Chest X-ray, PA view. Patient: 67 years old, sex F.
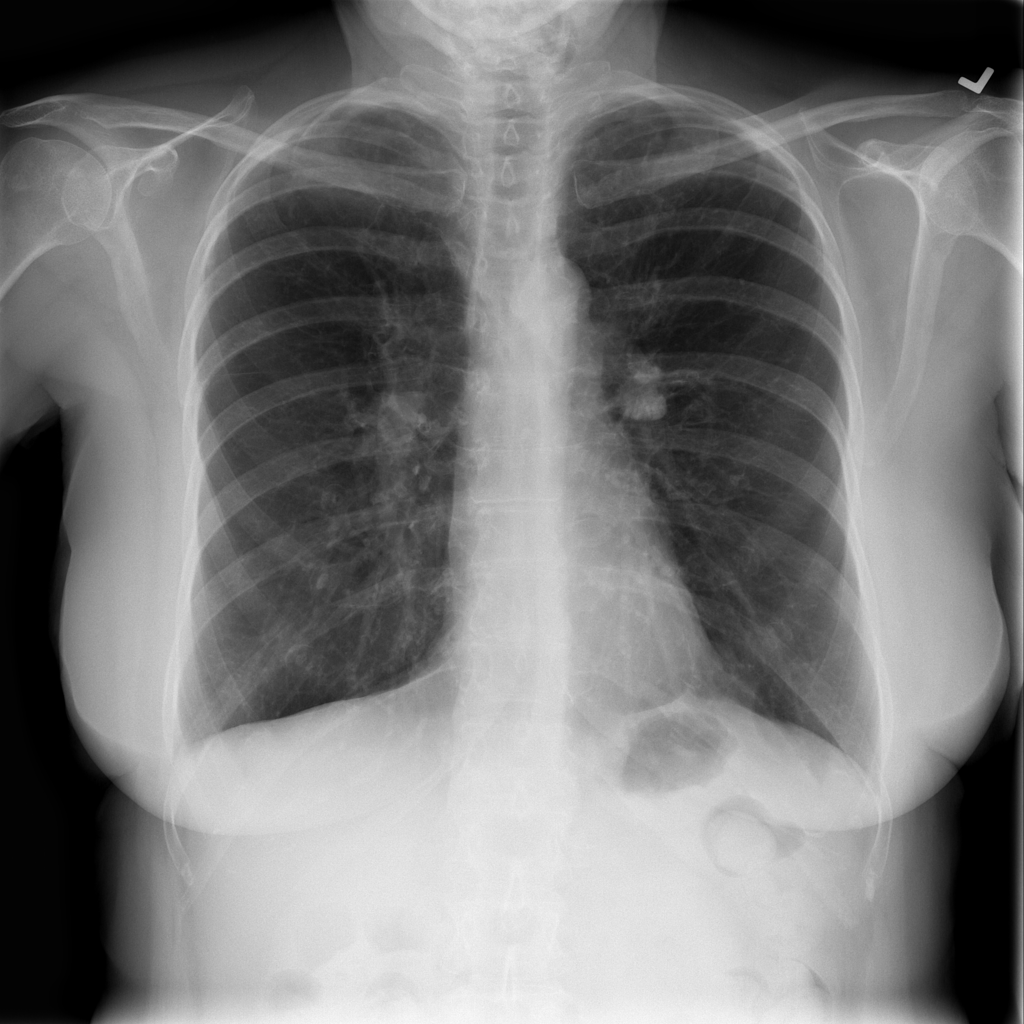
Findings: No Finding